Question: I would like to have the footer image of my website stick to the bottom of the browser when the page content is short.

The CSS code I have for that image is:
'''
#site-container {width:100%; background:url(.../site-bg-foot.jpg) no-repeat left bottom;}
'''
and it works perfectly for the pages where the content is longer.
I have tried using code from some tutorials out there but I have not been able to get the results I want. Is there a property I can add to that line of code to make the image stay at the bottom?
Thank you
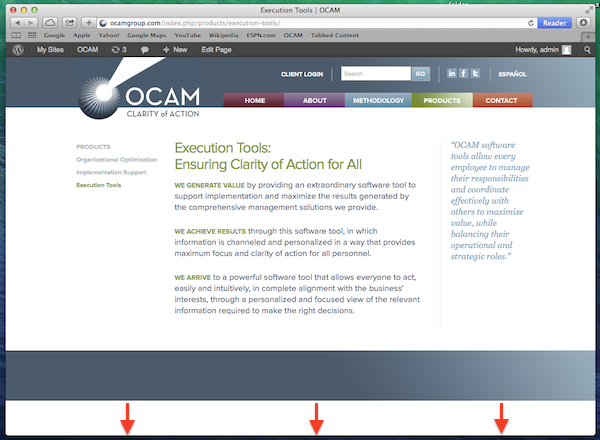
Answer: Try:
'''
position: fixed;
bottom: 0;
'''
For the footer in your CSS
I'd also recommend you <URL> in case the above isnt quite your flavour, broadly speaking:
HTML
'''
<body>
<div id="wrapper">
<div id="header"></div>
<div id="content"></div>
<div id="footer"></div>
</div>
</body>
'''
CSS
'''
html,
body {
margin:0;
padding:0;
height:100%;
}
#wrapper {
min-height:100%;
position:relative;
}
#header {
padding:10px;
background:#5ee;
}
#content {
padding:10px;
padding-bottom:80px; /* Height of the footer element */
}
#footer {
width:100%;
height:80px;
position:absolute;
bottom:0;
left:0;
background:#ee5;
}
'''